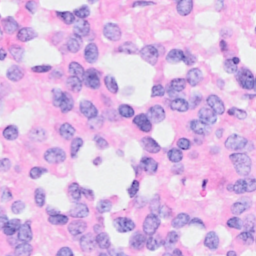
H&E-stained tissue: Breast